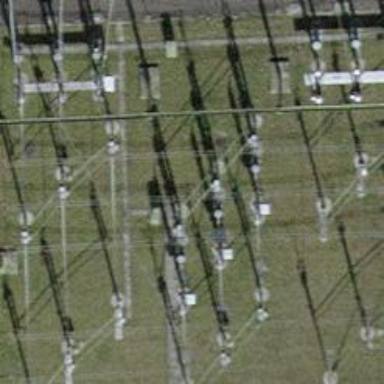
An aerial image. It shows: Bay for power lines.